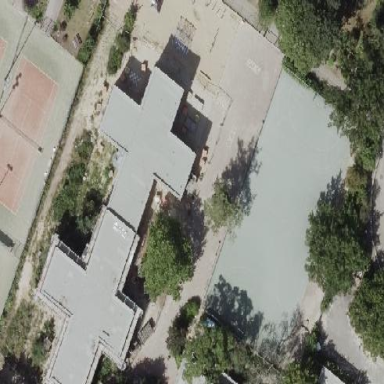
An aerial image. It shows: School building.